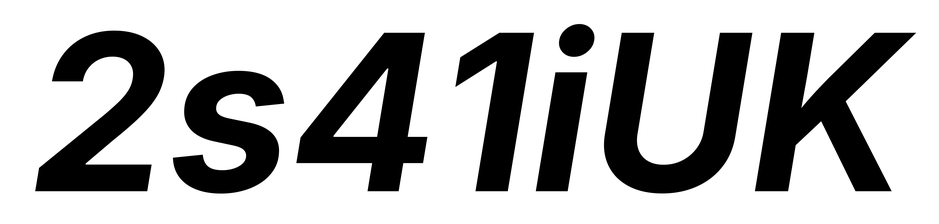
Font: Inter-Italic_Bold_Italic